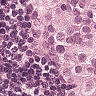
Metastatic tissue present: yes